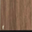
Piece: xx